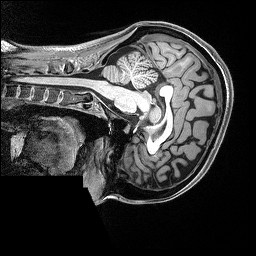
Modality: T1w
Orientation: sagittal
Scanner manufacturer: siemens
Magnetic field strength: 3 T
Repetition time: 2.5 s
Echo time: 0.0029 s